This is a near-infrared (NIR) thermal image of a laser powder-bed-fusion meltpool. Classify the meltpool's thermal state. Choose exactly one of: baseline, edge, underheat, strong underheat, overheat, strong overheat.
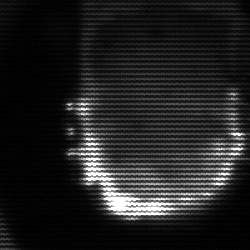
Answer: baseline